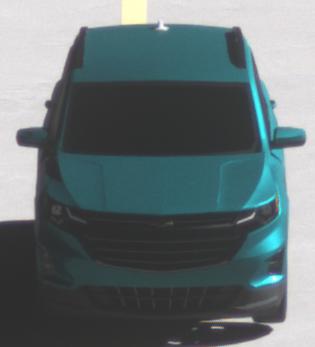
Make: Chevrolet
Model: Equinox
Detailed model: Gen. 2
Model produced from: 2015
Model produced until: 2017
Doors: 5
Color: blue
Road condition: dry road
Daytime: midday
Contrast: high contrast